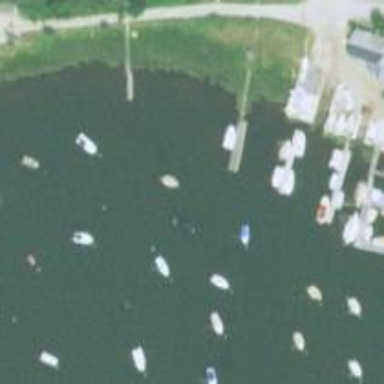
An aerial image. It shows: Pier with mooring facilities.